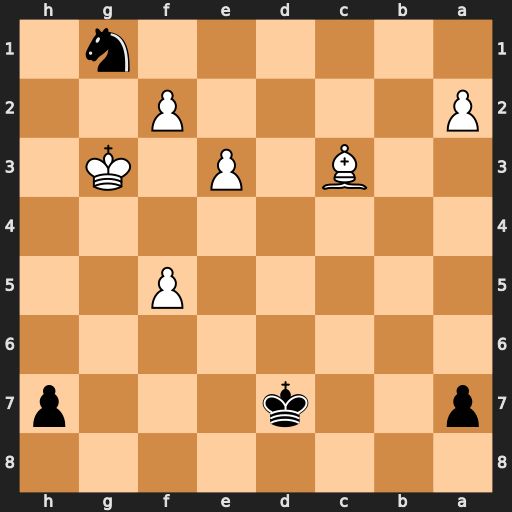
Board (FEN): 8/p2k3p/8/5P2/8/2B1P1K1/P4P2/6n1
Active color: b
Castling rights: -
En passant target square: -
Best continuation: Ne2+ Kg4 Nxc3